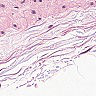
Metastatic tissue present: no